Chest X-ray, AP view. Patient: 31 years old, sex F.
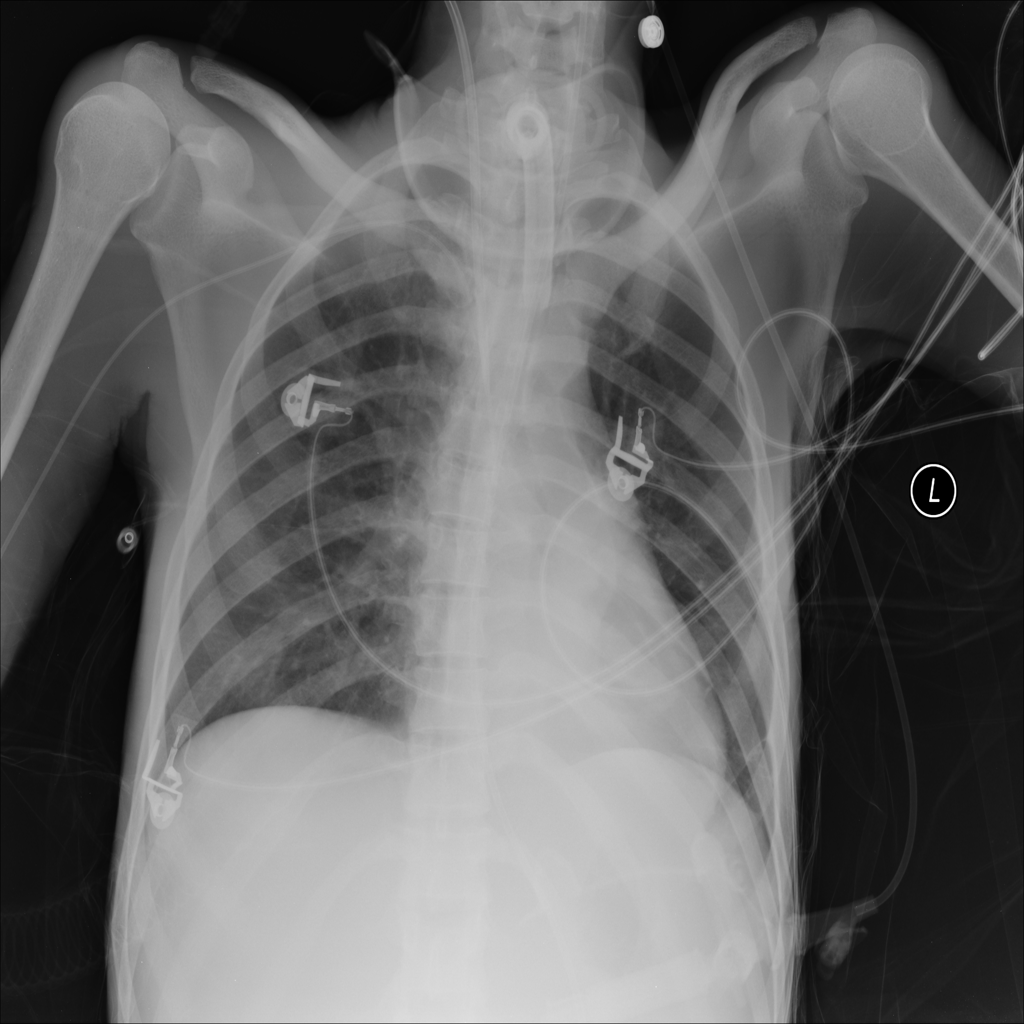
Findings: Atelectasis, Infiltration